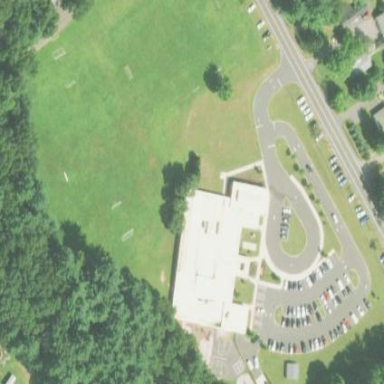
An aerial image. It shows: School.